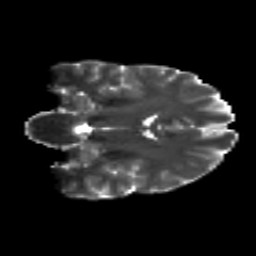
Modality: T2w
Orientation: coronal
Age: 34
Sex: male
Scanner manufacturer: siemens
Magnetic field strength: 3 T
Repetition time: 8.8 s
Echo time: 0.085 s